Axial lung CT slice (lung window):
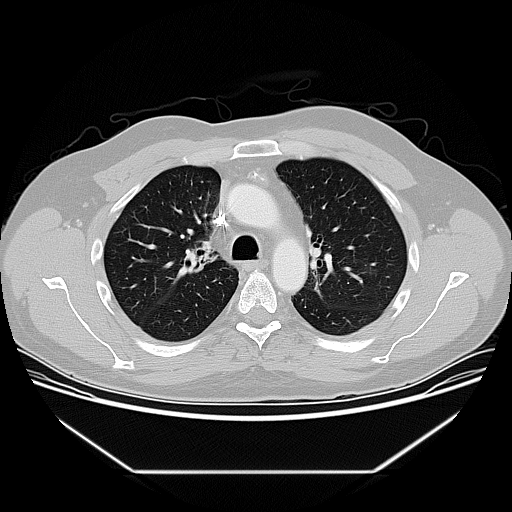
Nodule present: no